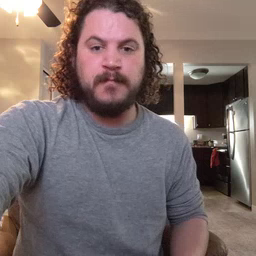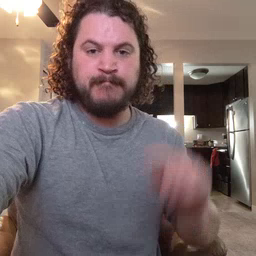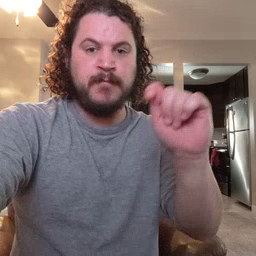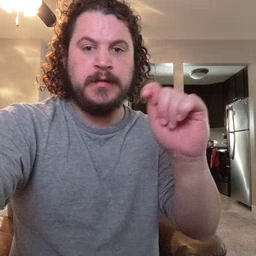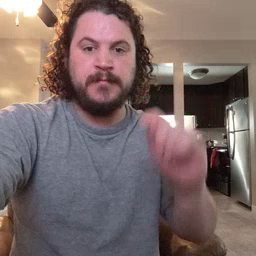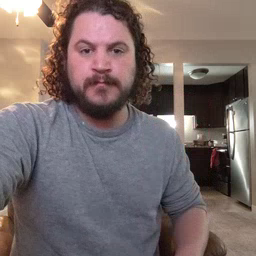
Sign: potty